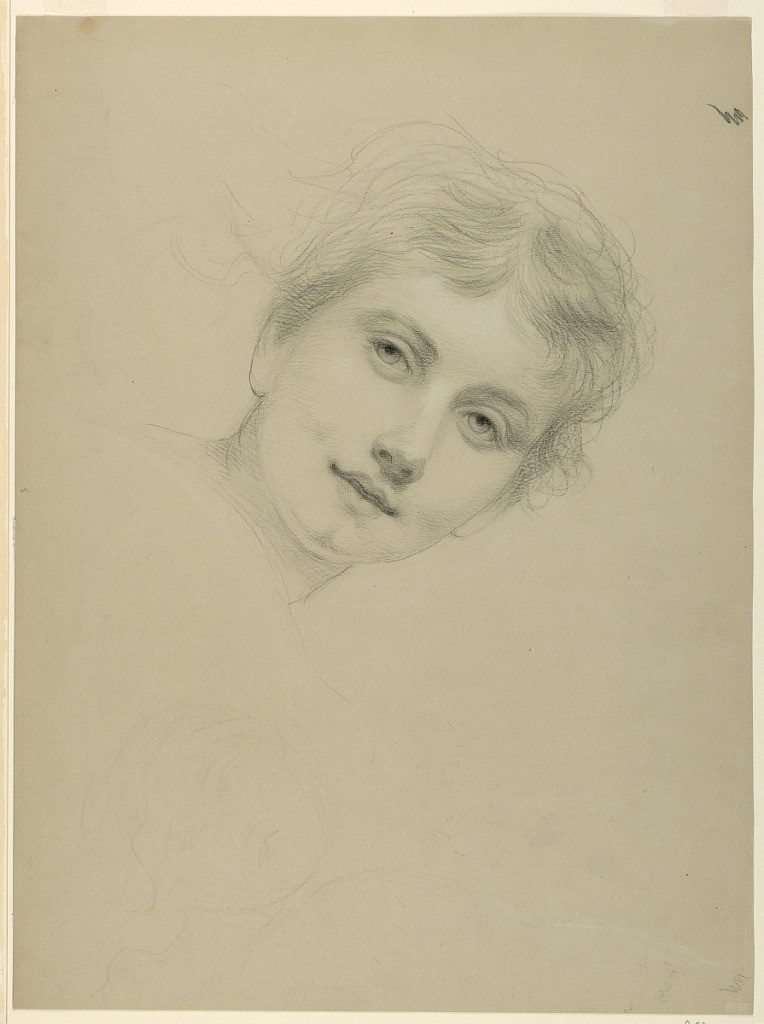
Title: Sketch for a Bacchante
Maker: Daniel Huntington, American, 1816–1906
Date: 1887
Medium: Black pastel crayon, white chalk on grey wove paper
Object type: Drawing
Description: Study of a woman's head, facing frontally and tilted to the right. Verso: Study of arms, holding a tambourine up at right.